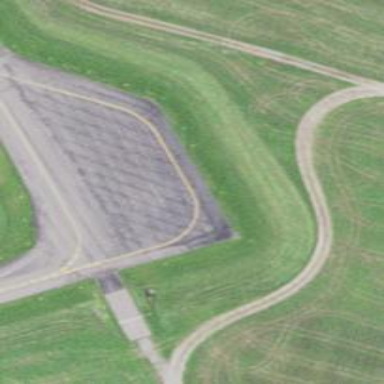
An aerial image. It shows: Image of taxiway at airport.